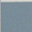
Piece: xx